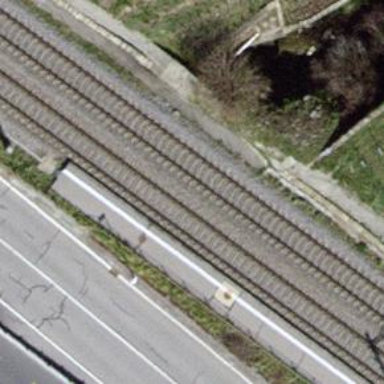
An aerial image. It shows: There is tunnel.